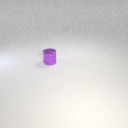
small purple metal cylinder